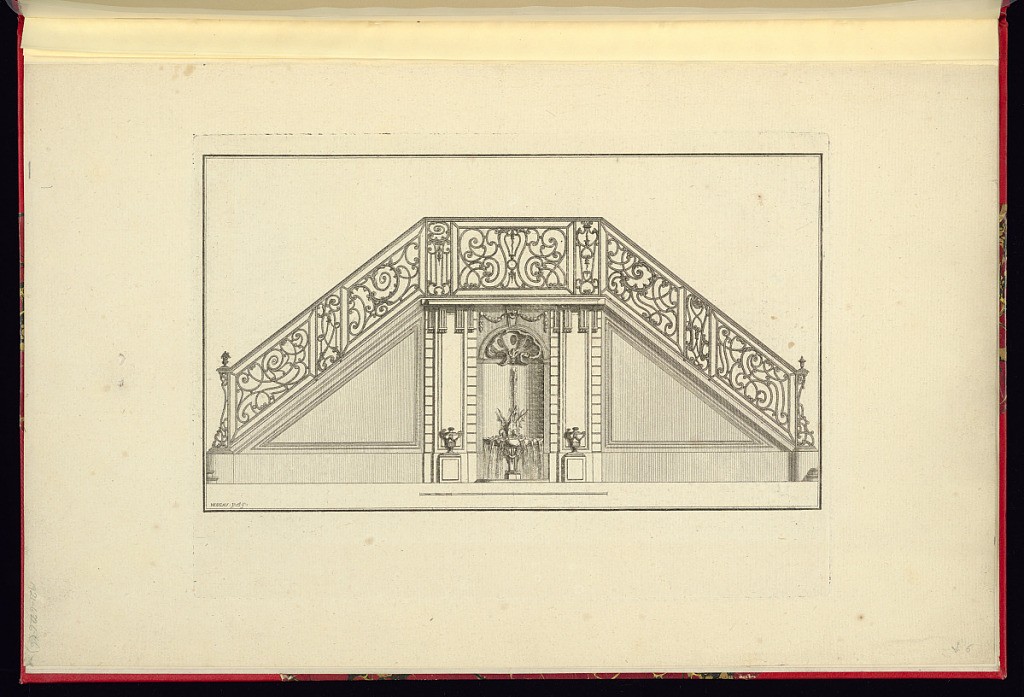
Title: Double Staircase with Iron Balustrade Design
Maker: Moreau, French, active 18th century
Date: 1761-1762
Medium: Engraving on laid paper
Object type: Print
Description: Double staircase with pierced iron balustrade design, Below the platform of the staircase is a niche with fountain with a dragon; on either side of the niche are vases. The plate is signed.